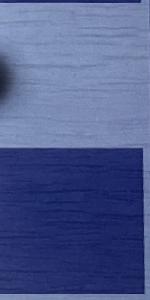
Label: Empty